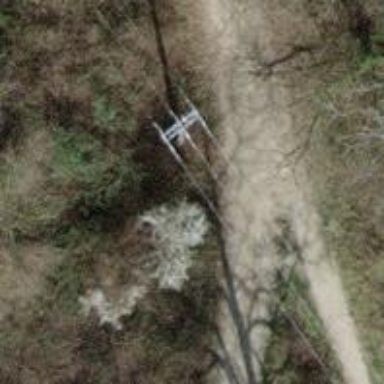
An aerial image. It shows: Minor power line with 3 cables.